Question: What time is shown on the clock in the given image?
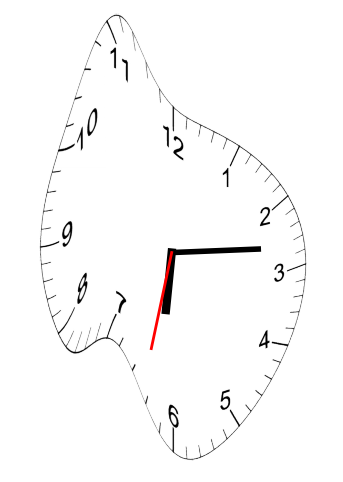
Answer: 06:13:32